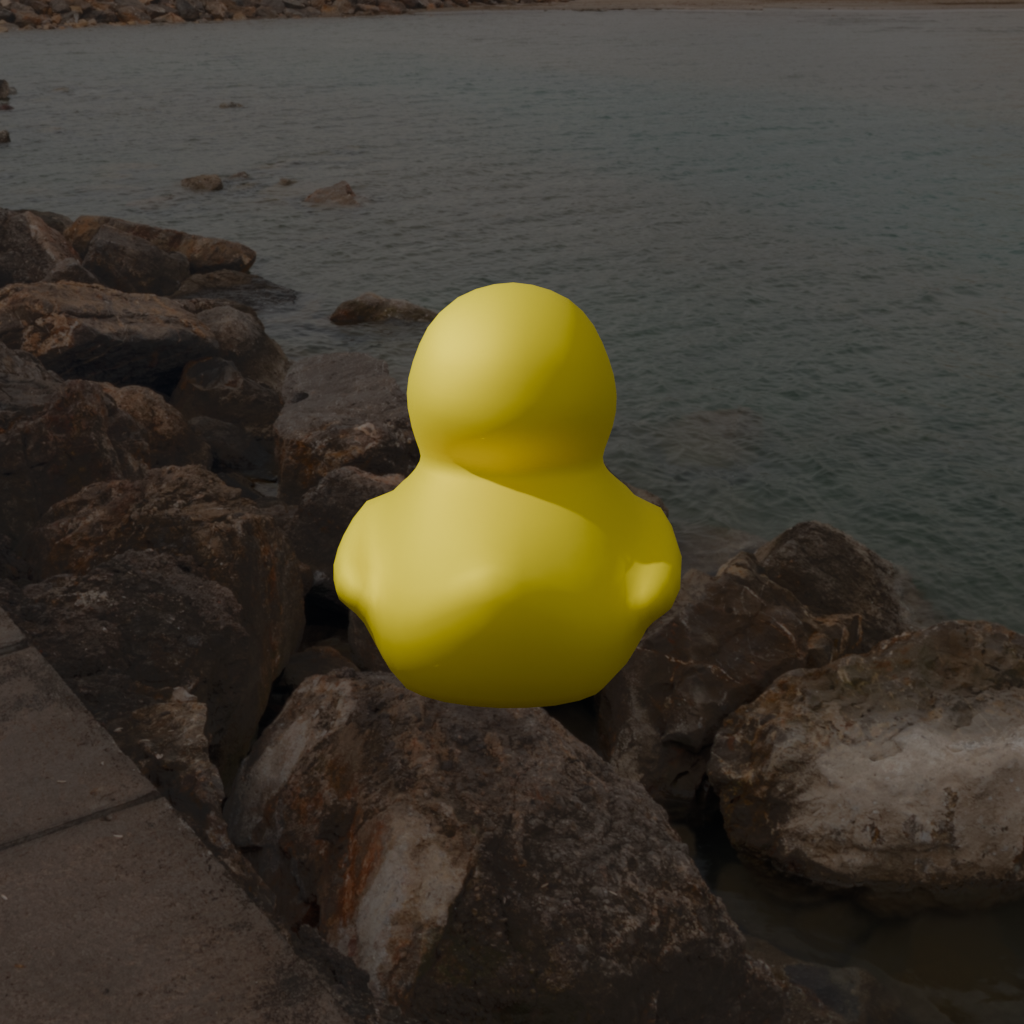
an image of a yellow rubber duck seen from <back> in a rocky pier extending into calm sea with a dramatic cloudy sky at sunset.